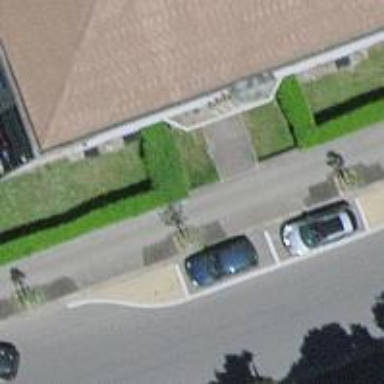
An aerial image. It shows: Street lined with broadleaved trees.